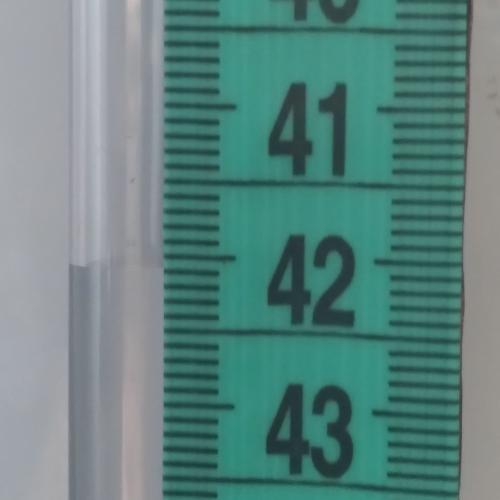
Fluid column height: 42.1 cm